Question: servlet.xml
I am using annotation instead of creating bean in XML.
And I have added the "context: annotation-config" in my XML
'''
<beans xmlns="http://www.springframework.org/schema/beans"
xmlns:xsi="http://www.w3.org/2001/XMLSchema-instance"
xmlns:context="http://www.springframework.org/schema/context"
xmlns:mvc="http://www.springframework.org/schema/mvc" xmlns:tx="http://www.springframework.org/schema/tx"
xsi:schemaLocation="http://www.springframework.org/schema/beans
http://www.springframework.org/schema/beans/spring-beans.xsd
http://www.springframework.org/schema/context http://www.springframework.org/schema/context/spring-context.xsd http://www.springframework.org/schema/mvc http://www.springframework.org/schema/mvc/spring-mvc.xsd http://www.springframework.org/schema/tx http://www.springframework.org/schema/tx/spring-tx.xsd">
<context:component-scan base-package="com.hemanths.expense.manager"/>
<mvc:annotation-driven/>
<tx:annotation-driven/>
<context:annotation-config />
<bean id="sessionFactory"
class="org.springframework.orm.hibernate4.LocalSessionFactoryBean">
<property name="configLocation" value="WEB-INF/hibernate.cfg.xml"/>
<property name="hibernateProperties">
<props>
<prop key="hibernate.show_sql">true</prop>
</props>
</property>
</bean>
</beans>
'''
UserDaoImpl.java
'''
package com.hemanths.expense.manager.hibernate.dao.impl;
import com.hemanths.expense.manager.hibernate.dao.UserDao;
import com.hemanths.expense.manager.hibernate.entity.User;
import org.hibernate.SessionFactory;
import org.springframework.beans.factory.annotation.Autowired;
import org.springframework.stereotype.Repository;
import java.util.List;
@Repository
public class UserDaoImpl implements UserDao {
@Autowired
private SessionFactory sessionFactory;
public UserDaoImpl() {
}
public UserDaoImpl(SessionFactory sessionFactory) {
this.sessionFactory = sessionFactory;
}
public void setSessionFactory(SessionFactory sessionFactory) {
this.sessionFactory = sessionFactory;
}
@Override
public void addUser(User user) {
sessionFactory.getCurrentSession().save(user);
}
}
'''
UserService.java
'''
package com.hemanths.expense.manager.service.impl;
import com.hemanths.expense.manager.hibernate.dao.UserDao;
import com.hemanths.expense.manager.hibernate.entity.User;
import com.hemanths.expense.manager.service.UserService;
import org.springframework.beans.factory.annotation.Autowired;
import org.springframework.stereotype.Service;
import org.springframework.transaction.annotation.Transactional;
import java.util.List;
@Service
public class UserServiceImpl implements UserService {
@Autowired
private UserDao userDao;
public UserServiceImpl() {
}
public UserServiceImpl(UserDao userDao){
this.userDao = userDao;
}
public void setUserDao(UserDao userDao) {
this.userDao = userDao;
}
@Override
@Transactional
public void addUser(User user) {
userDao.addUser(user);
}
'''
UserServiceImplTest.java
'''
public class UserServiceImplTest {
@Autowired
UserService userService;
@Test
public void shouldAddUser() {
User user = new User("firstName", "lastName", new Date(), "M", "username", "password");
userService.addUser(user);
}
}
'''
Stacktrace
'''
java.lang.NullPointerException
at com.hemanths.expense.manager.service.impl.UserServiceImplTest.shouldAddUser(UserServiceImplTest.java:18)
at sun.reflect.NativeMethodAccessorImpl.invoke0(Native Method)
at sun.reflect.NativeMethodAccessorImpl.invoke(NativeMethodAccessorImpl.java:57)
at sun.reflect.DelegatingMethodAccessorImpl.invoke(DelegatingMethodAccessorImpl.java:43)
at org.junit.runners.model.FrameworkMethod$1.runReflectiveCall(FrameworkMethod.java:44)
at org.junit.internal.runners.model.ReflectiveCallable.run(ReflectiveCallable.java:15)
at org.junit.runners.model.FrameworkMethod.invokeExplosively(FrameworkMethod.java:41)
at org.junit.internal.runners.statements.InvokeMethod.evaluate(InvokeMethod.java:20)
at org.junit.runners.BlockJUnit4ClassRunner.runNotIgnored(BlockJUnit4ClassRunner.java:79)
at org.junit.runners.BlockJUnit4ClassRunner.runChild(BlockJUnit4ClassRunner.java:71)
at org.junit.runners.BlockJUnit4ClassRunner.runChild(BlockJUnit4ClassRunner.java:49)
at org.junit.runners.ParentRunner$3.run(ParentRunner.java:193)
at org.junit.runners.ParentRunner$1.schedule(ParentRunner.java:52)
at org.junit.runners.ParentRunner.runChildren(ParentRunner.java:191)
at org.junit.runners.ParentRunner.access$000(ParentRunner.java:42)
at org.junit.runners.ParentRunner$2.evaluate(ParentRunner.java:184)
at org.junit.runners.ParentRunner.run(ParentRunner.java:236)
at org.junit.runner.JUnitCore.run(JUnitCore.java:157)
at com.intellij.junit4.JUnit4IdeaTestRunner.startRunnerWithArgs(JUnit4IdeaTestRunner.java:74)
at com.intellij.rt.execution.junit.JUnitStarter.prepareStreamsAndStart(JUnitStarter.java:211)
at com.intellij.rt.execution.junit.JUnitStarter.main(JUnitStarter.java:67)
at sun.reflect.NativeMethodAccessorImpl.invoke0(Native Method)
at sun.reflect.NativeMethodAccessorImpl.invoke(NativeMethodAccessorImpl.java:57)
at com.intellij.rt.execution.application.AppMain.main(AppMain.java:134)
'''
Directory Structure

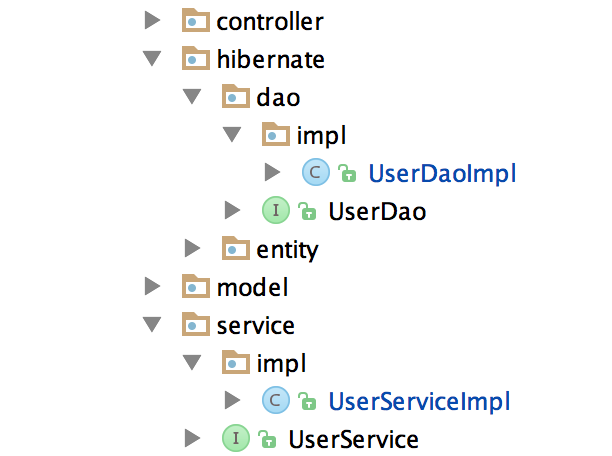
Answer: I got an answer. Thanks @Andrei Stefan.
Because i am running a test, I have to annotate test like the below with your xml file path.
'''
@ContextConfiguration(locations = {"classpath:mvc-dispatcher-servlet.xml"})
@RunWith(SpringJUnit4ClassRunner.class)
public class UserServiceImplTest {
@Autowired
UserService userService;
@Test
public void shouldAddUser() {
User user = new User("firstName", "lastName", new Date(), "M", "username", "password");
userService.addUser(user);
}
}
'''